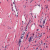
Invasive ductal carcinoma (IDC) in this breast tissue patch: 1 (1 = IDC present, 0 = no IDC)